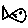
Label: fish